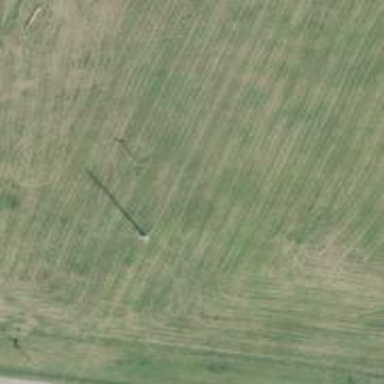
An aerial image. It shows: Power pole.